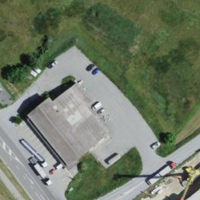
EUNIS habitat code: 24
Species observed at this site:
Garrulus glandarius
Hirundo rustica